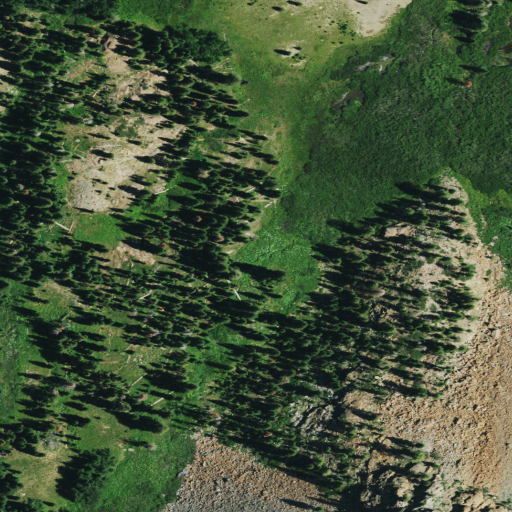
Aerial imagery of depression(s) in California named Bear Basin containing evergreen forest, mixed forest, shrub, barren land, woody wetlands, open development, and low intensity development